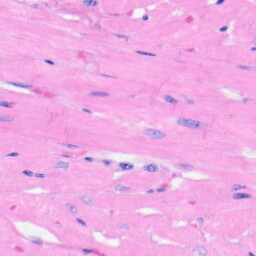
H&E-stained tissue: Heart